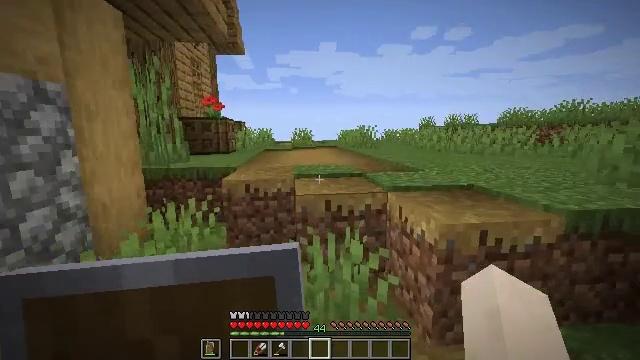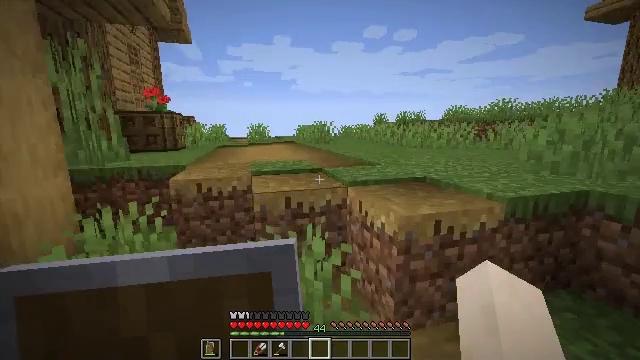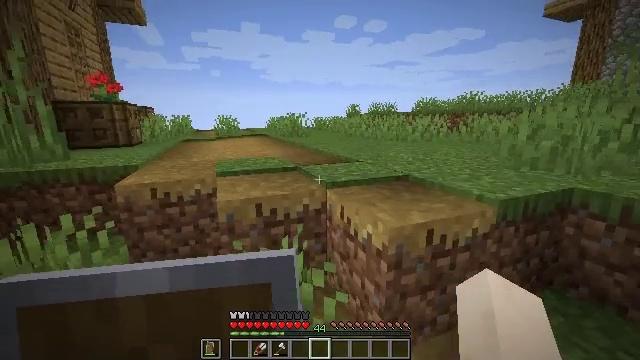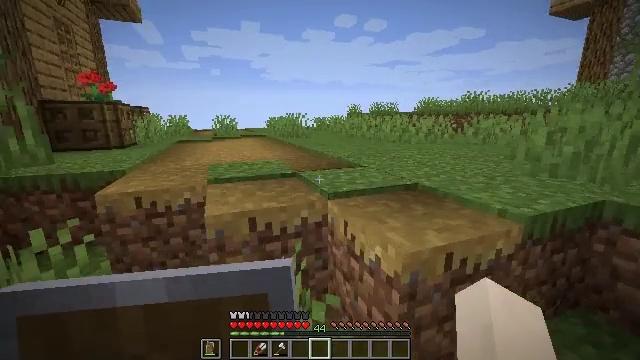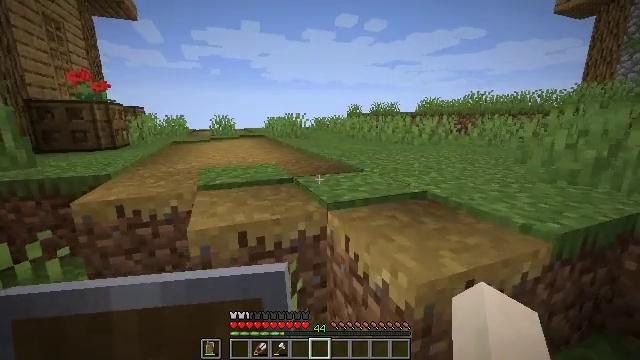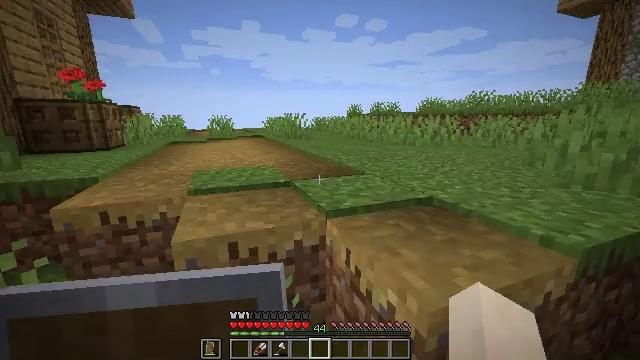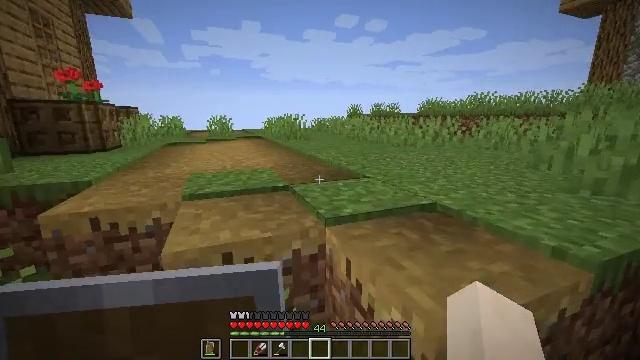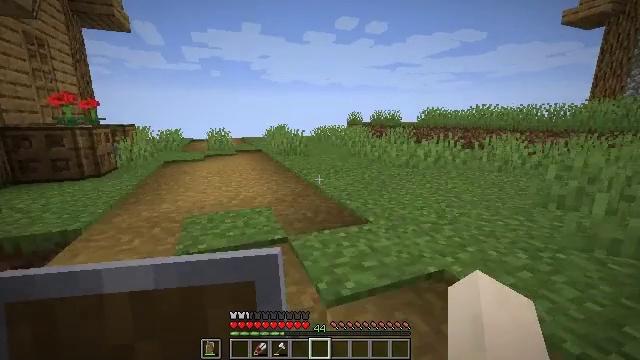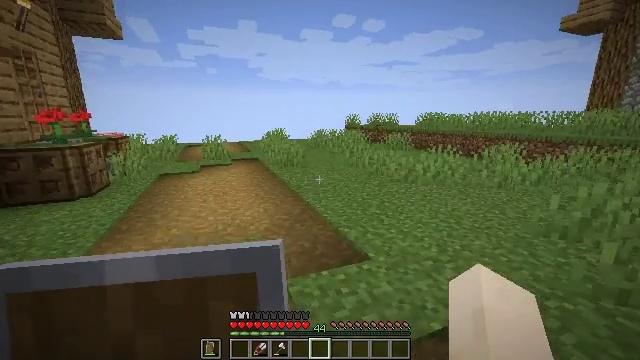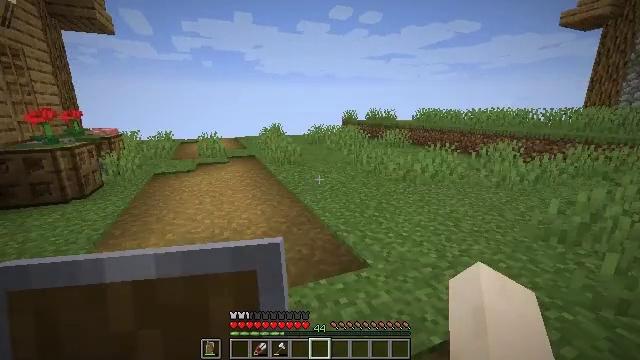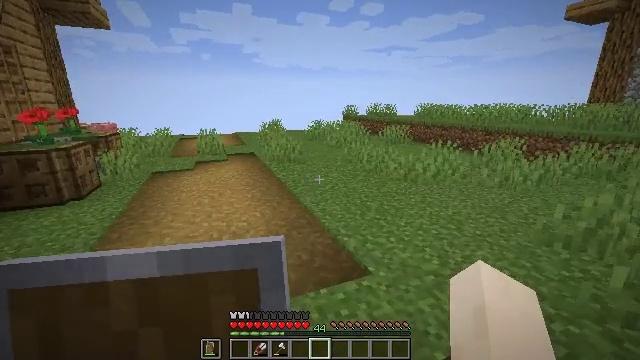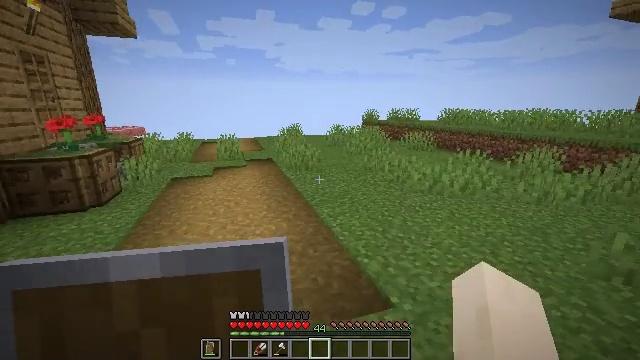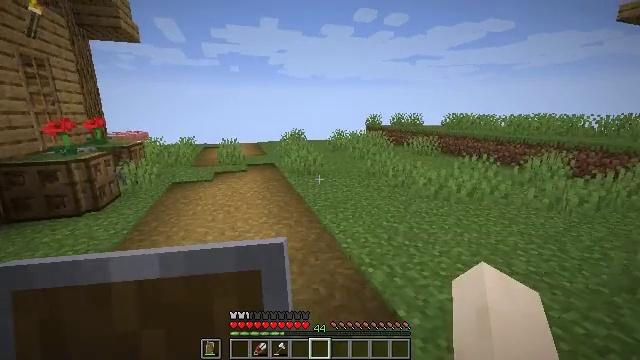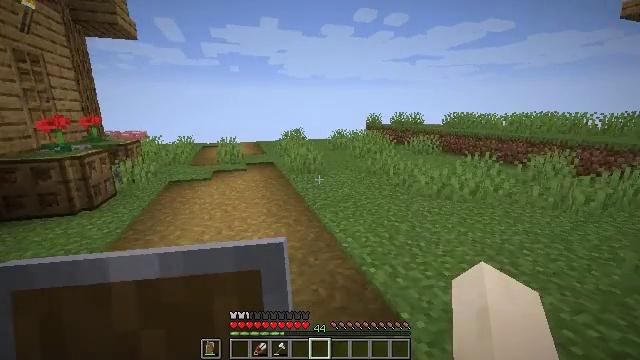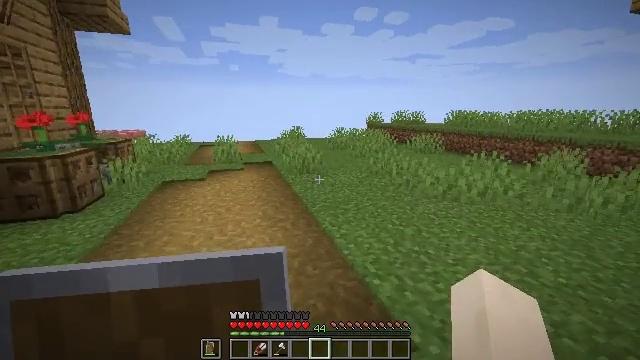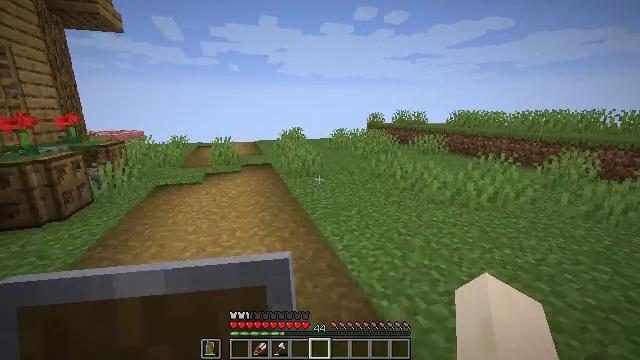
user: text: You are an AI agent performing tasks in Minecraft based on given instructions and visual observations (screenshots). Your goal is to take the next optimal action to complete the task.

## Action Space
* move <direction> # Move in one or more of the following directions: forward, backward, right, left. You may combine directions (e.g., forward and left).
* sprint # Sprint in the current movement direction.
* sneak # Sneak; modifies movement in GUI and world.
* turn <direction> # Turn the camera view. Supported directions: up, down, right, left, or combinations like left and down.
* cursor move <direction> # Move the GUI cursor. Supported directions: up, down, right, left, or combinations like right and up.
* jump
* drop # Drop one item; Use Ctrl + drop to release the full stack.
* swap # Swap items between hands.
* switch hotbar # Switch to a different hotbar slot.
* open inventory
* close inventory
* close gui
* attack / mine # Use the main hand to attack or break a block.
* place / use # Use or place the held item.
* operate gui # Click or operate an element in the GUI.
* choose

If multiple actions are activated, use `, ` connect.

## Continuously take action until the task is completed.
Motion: motion action
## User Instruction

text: Destroy the dangerous spawner.
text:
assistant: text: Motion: move forward, turn right, attack / mine
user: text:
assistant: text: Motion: move forward, turn right and down, attack / mine
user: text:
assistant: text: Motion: move forward, attack / mine
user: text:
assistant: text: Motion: move forward, attack / mine
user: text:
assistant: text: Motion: move forward, attack / mine
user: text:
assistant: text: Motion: move forward, attack / mine, jump
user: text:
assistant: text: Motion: move forward, attack / mine, jump
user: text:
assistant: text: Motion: move forward, attack / mine, jump
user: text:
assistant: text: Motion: move forward, turn down, attack / mine, jump
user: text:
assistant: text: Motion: move forward, turn down, attack / mine, jump
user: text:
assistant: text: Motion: move forward, turn left, attack / mine
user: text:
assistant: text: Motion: move forward, turn up, attack / mine
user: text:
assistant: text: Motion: move forward, attack / mine
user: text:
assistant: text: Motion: move forward, attack / mine
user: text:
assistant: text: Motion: move forward, attack / mine
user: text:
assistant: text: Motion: move forward, turn left, attack / mine
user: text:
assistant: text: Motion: move forward, turn left and down, attack / mine
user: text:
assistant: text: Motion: move forward and move left, turn left and down, attack / mine
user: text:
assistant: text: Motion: move left, turn left and down, attack / mine
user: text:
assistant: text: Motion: move left, turn left, attack / mine
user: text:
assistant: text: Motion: move left, turn right, attack / mine
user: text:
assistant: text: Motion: move forward and move left, turn right and up, attack / mine
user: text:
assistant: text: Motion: move forward and move left, turn right, attack / mine
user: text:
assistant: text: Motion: move forward and move left, attack / mine
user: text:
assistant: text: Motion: move forward and move left, attack / mine
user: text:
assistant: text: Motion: move forward and move left, attack / mine
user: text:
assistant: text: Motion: move forward and move left, attack / mine
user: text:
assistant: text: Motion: move forward and move left, attack / mine
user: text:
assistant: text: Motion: move forward, turn left, attack / mine
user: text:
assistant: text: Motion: move forward, attack / mine